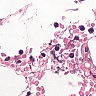
Metastatic tissue present: no